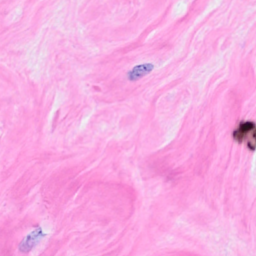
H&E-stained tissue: Breast